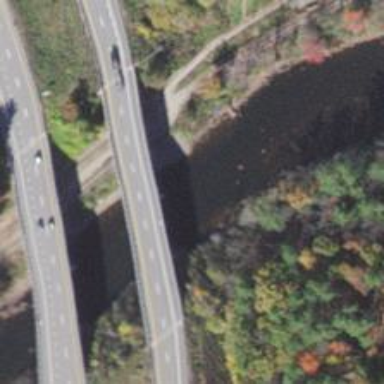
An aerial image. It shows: Motorway bridge.